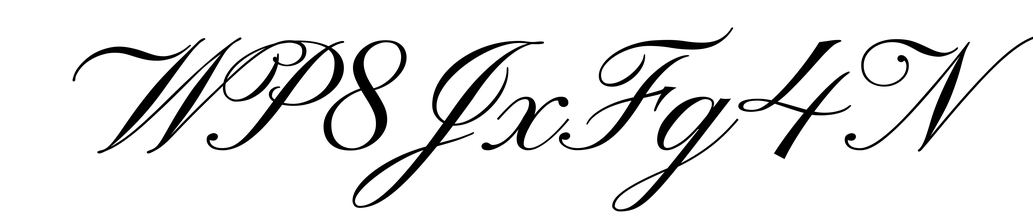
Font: PinyonScript-Regular